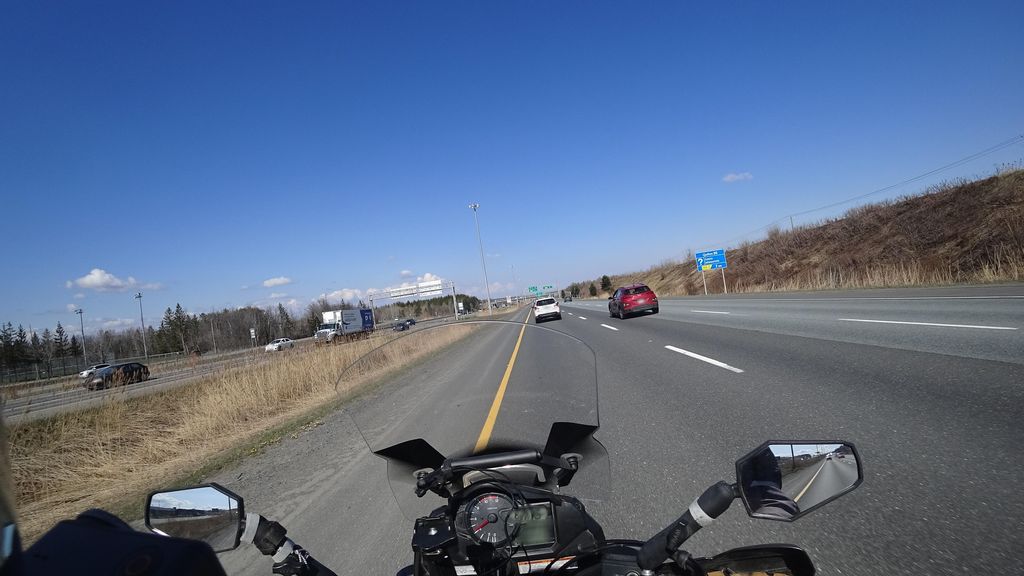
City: quebec_city